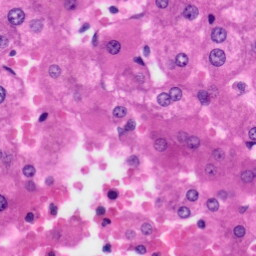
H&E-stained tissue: Liver